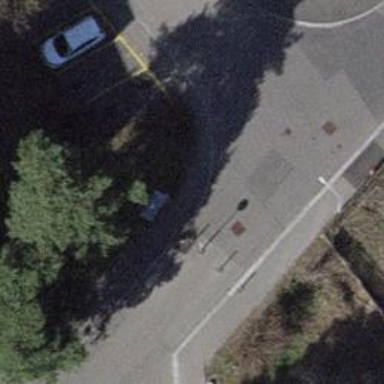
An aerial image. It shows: Bollard.